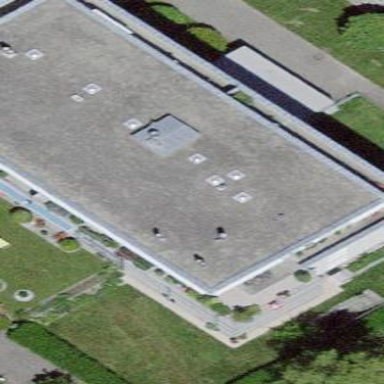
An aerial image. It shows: Flat-roofed apartment building.